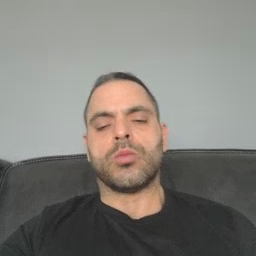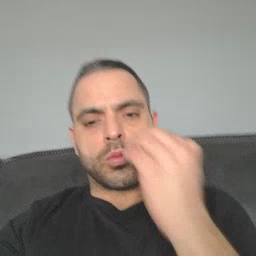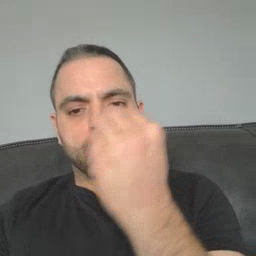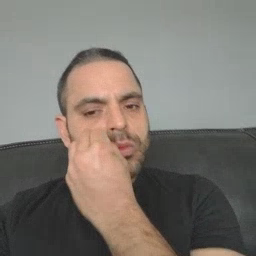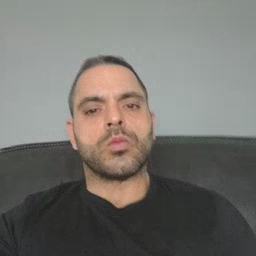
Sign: flower